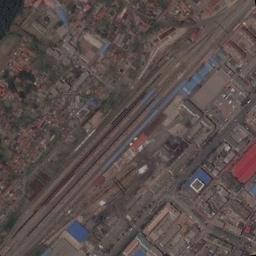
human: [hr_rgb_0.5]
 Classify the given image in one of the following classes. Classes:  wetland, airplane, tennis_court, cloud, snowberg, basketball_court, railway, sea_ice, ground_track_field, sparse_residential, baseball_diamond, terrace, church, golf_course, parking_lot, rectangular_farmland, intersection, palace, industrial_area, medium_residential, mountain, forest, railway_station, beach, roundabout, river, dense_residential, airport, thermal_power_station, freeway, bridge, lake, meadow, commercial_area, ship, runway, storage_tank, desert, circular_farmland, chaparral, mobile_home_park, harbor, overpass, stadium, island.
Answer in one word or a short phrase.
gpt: railway_station